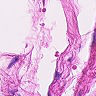
Metastatic tissue present: no